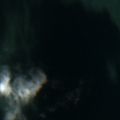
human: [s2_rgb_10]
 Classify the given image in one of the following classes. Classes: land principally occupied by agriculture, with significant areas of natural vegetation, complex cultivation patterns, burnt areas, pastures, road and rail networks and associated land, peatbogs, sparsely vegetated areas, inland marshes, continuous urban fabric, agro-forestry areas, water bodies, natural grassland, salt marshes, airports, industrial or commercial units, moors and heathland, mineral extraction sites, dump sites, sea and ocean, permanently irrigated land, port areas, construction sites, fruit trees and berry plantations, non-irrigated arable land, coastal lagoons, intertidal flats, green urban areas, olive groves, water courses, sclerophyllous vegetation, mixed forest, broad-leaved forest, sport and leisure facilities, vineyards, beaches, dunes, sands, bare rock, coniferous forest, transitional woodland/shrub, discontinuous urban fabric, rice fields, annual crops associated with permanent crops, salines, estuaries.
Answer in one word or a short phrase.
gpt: sea and ocean